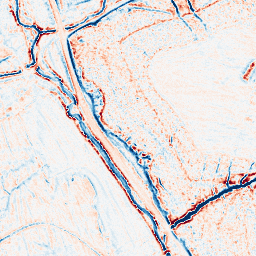
Category: edge_preserving
Decomposition family: bilateral
Decomposition parameters: d: 9
sigma_color: 75
sigma_space: 25
Upsampling method: regularized
Upsampling parameters: scale: 4
lambda_reg: 0.01
Upsampling scale: 4